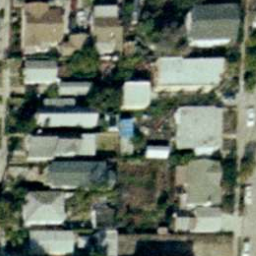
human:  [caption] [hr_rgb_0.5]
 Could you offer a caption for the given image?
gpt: It is a dense residential area with lots of houses pressed together .

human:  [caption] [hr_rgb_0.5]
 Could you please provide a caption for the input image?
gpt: Lots of houses are pressed together .

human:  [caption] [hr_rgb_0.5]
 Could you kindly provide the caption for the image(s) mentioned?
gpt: There are lots of houses pressed together wothe a road goes through them .

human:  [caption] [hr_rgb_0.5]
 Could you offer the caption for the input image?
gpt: This is a dense residential area with houses and roads .

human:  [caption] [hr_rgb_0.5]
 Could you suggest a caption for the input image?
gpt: Lots of houses pressed together and a road goes through them .